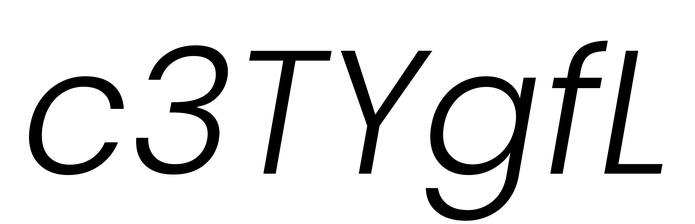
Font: Poppins-LightItalic